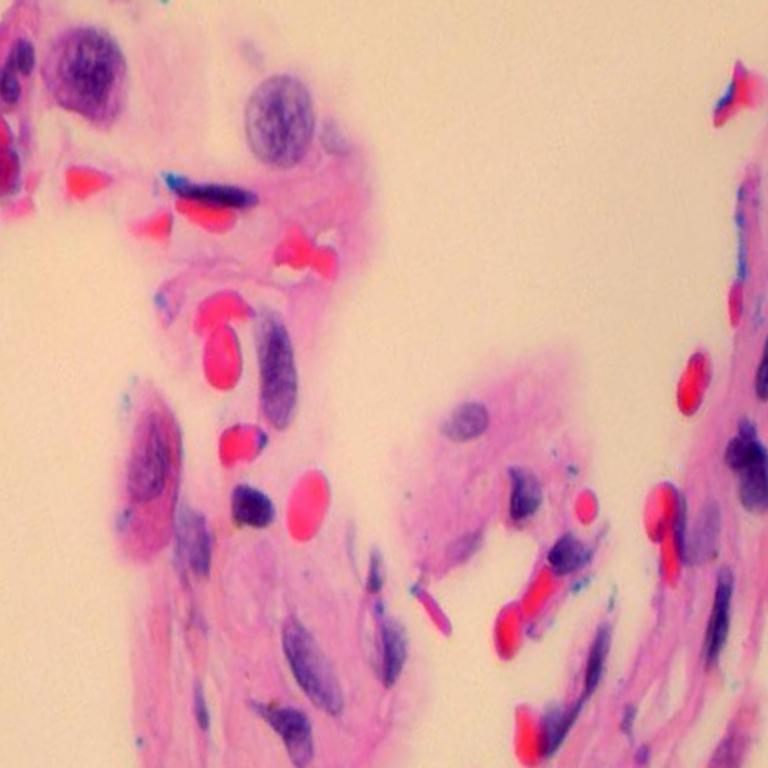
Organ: lung
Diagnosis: benign